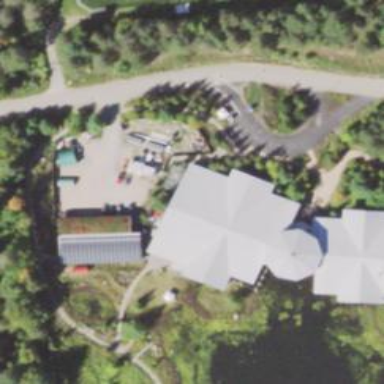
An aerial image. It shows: Museum building.